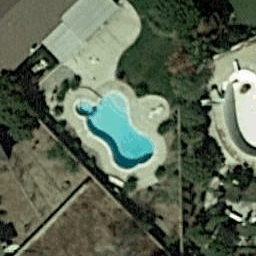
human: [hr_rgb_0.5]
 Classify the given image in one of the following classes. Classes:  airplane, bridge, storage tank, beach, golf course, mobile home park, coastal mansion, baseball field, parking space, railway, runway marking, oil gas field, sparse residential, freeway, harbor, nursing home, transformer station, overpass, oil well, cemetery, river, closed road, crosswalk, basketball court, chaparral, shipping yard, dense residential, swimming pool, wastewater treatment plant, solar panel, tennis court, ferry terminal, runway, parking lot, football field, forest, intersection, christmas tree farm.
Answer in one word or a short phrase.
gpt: swimming pool